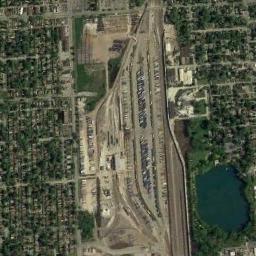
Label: railway_station